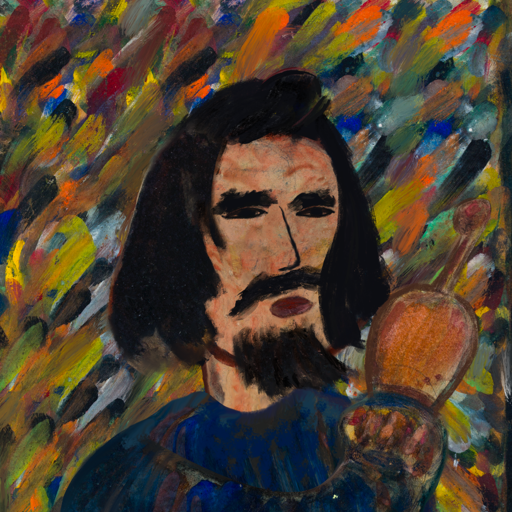
Background: An_Impression, Head And Neck Side: Orphan, Face Side: Mosgoul, Bust: Pipe, Hair Side: Mosgoul, Head Accessory: Blank, Second Necklace: Blank, Necklace: Blank, Baby: Blank